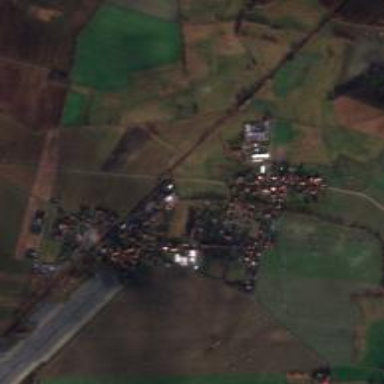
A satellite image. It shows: Village.